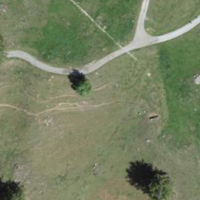
EUNIS habitat code: 23
Species observed at this site:
Sorbus aucuparia